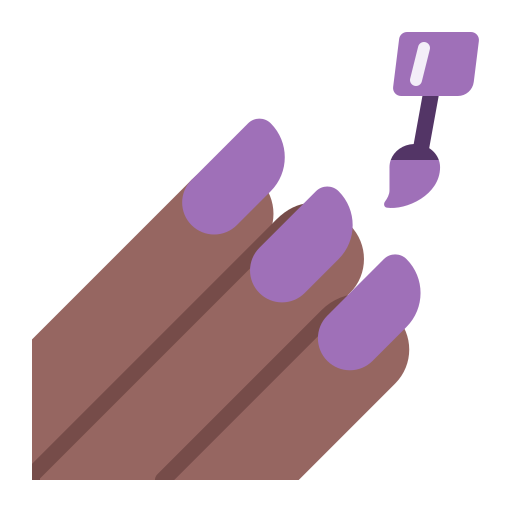
nail polish flat  dark